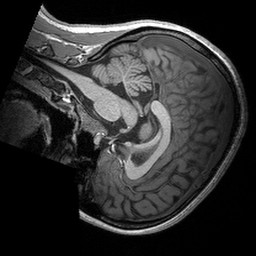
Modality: T1w
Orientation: sagittal
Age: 21
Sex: female
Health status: healthy
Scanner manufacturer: siemens
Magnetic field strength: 3 T
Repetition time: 2.53 s
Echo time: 0.00288 s